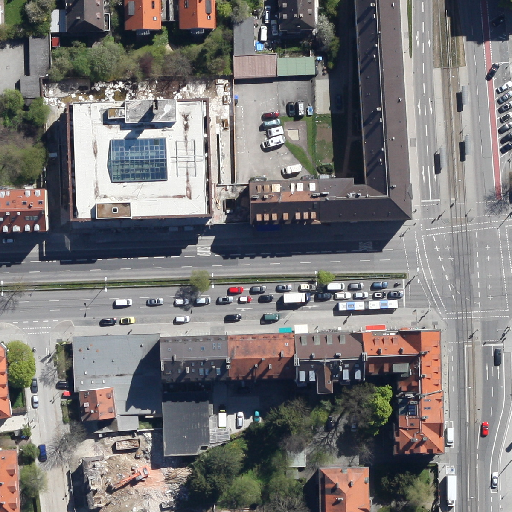
Referring expression: paved road along with tree